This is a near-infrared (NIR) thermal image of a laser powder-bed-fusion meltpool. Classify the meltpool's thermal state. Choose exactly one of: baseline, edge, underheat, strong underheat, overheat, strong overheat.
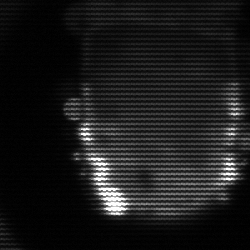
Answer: baseline